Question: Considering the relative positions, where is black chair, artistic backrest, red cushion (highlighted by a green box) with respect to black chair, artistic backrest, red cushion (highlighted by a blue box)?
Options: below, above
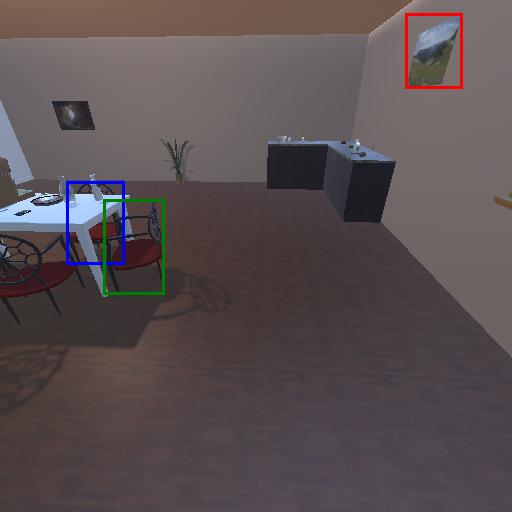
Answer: below